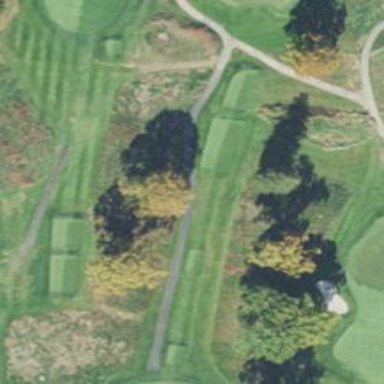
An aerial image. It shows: Path for both roads and golfers.